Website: home-depot
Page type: customer-info-address
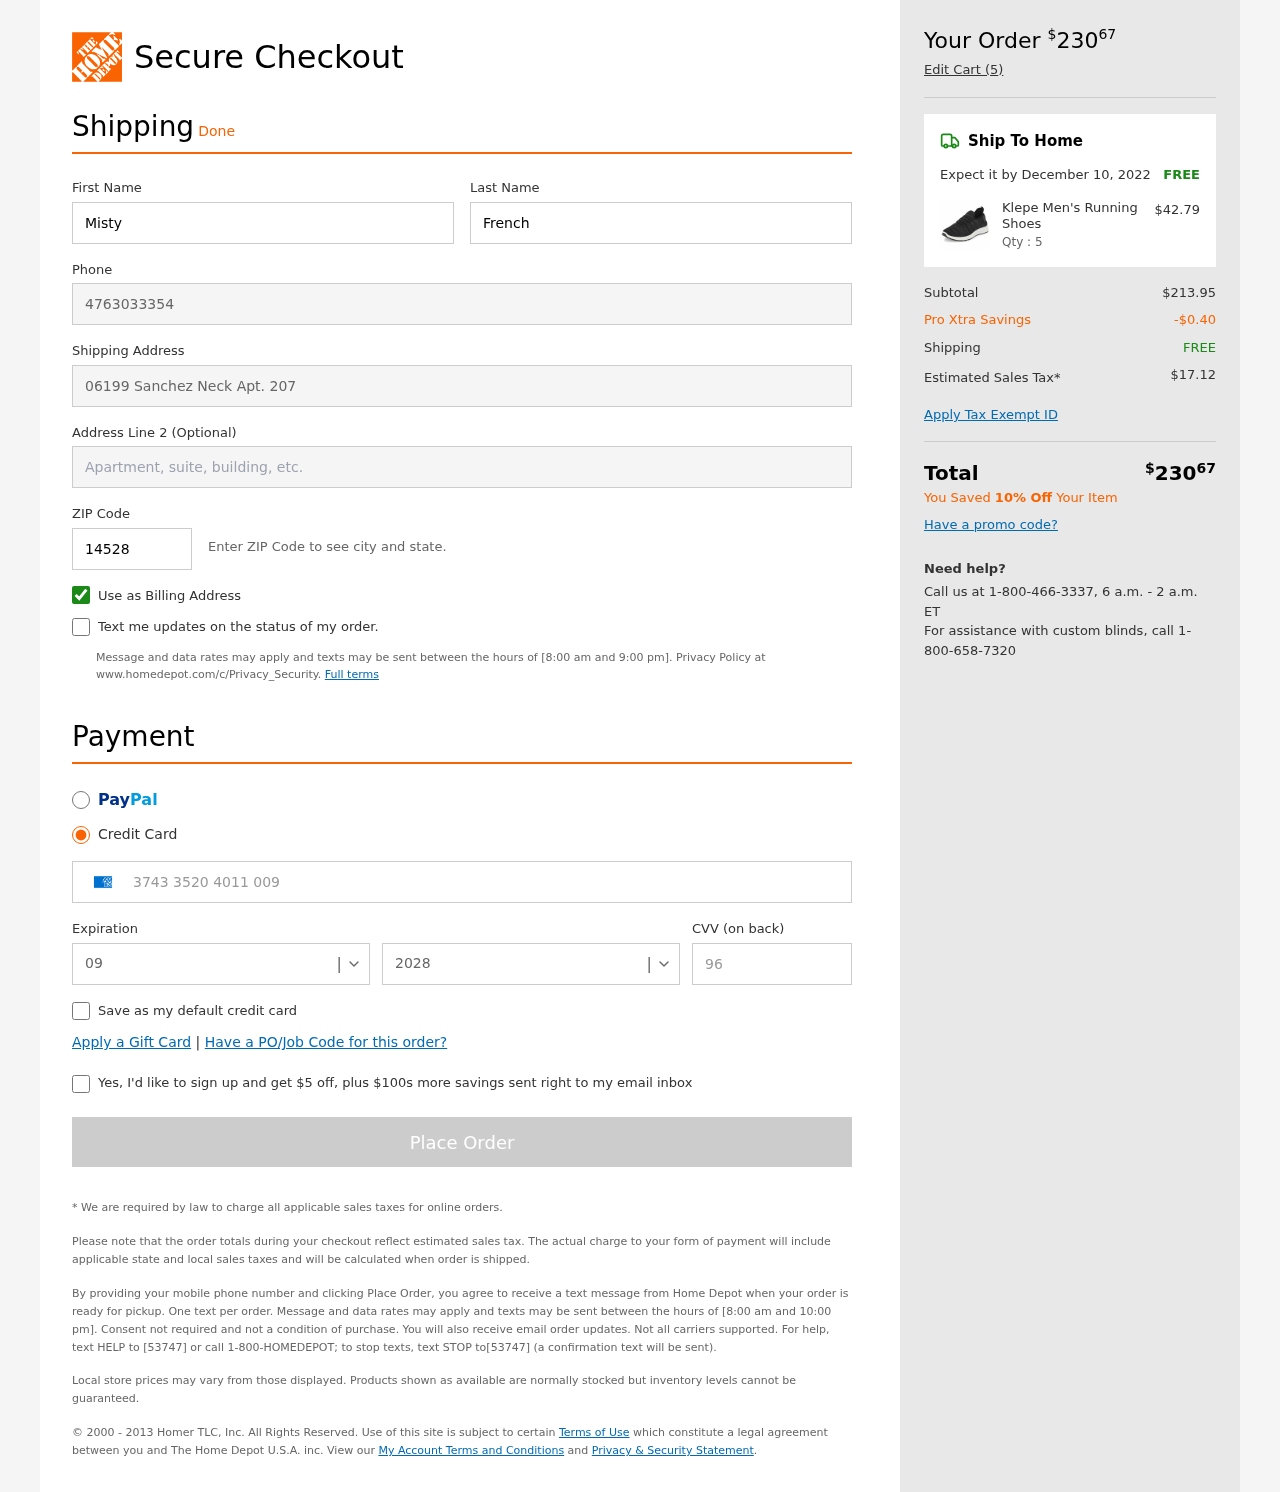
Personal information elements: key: PII_CARD_CVV
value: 9639
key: PII_CARD_EXPIRY_MONTH
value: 09
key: PII_CARD_EXPIRY_YEAR
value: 28
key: PII_CARD_NUMBER
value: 3743 3520 4011 009
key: PII_FIRSTNAME
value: Misty
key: PII_LASTNAME
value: French
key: PII_PHONE
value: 4763033354
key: PII_POSTCODE
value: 14528
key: PII_STREET
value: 06199 Sanchez Neck Apt. 207
Product elements: key: PRODUCT1_NAME
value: Klepe Men's Running Shoes
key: PRODUCT1_PRICE
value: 42.79
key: PRODUCT1_QUANTITY
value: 5
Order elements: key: ORDER_TOTAL
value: $23067
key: ORDER_NUM_ITEMS
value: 5
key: ORDER_DELIVERY_DATE
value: December 10, 2022
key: ORDER_SHIPPING_COST
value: FREE
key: ORDER_SUBTOTAL
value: $213.95
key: ORDER_DISCOUNT
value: -$0.40
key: ORDER_SHIPPING_COST2
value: FREE
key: ORDER_TAX
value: $17.12
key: ORDER_TOTAL2
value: $23067
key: ORDER_SAVINGS_MESSAGE
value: You Saved 10% Off Your Item